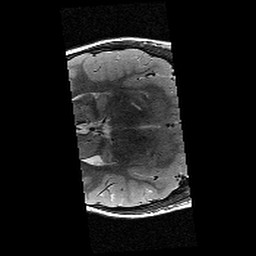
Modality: T2w
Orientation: axial
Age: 10
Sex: female
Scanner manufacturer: siemens
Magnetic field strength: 3 T
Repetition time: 9.23 s
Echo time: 0.067 s